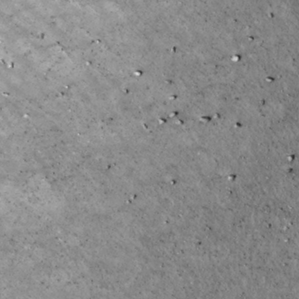
Label: non_frost